【题型】填空题　【知识点】解析几何　【难度】easy
已知椭圆 $\Gamma$: $\dfrac{x^2}{4} + \dfrac{y^2}{3} = 1$，点 $F_1$ 和 $F_2$ 分别是椭圆的左、右焦点，点 $P$ 是椭圆上一点，则 $\triangle PF_1F_2$ 内切圆半径的最大值为 \underline{\quad\quad}。
【解答】
【答案】 $\boldsymbol{\dfrac{\sqrt{3}}{3}}$

\medskip

【详解】$a=2$, $b=\sqrt{3}$, $c=1$。

如图所示，由椭圆定义，$|PF_1| + |PF_2| = 2a$, $|F_1F_2| = 2c$，

三角形面积 $S_{\triangle PF_1F_2} = \dfrac{1}{2}|F_1F_2|\cdot h = \dfrac{1}{2} \times 2(a+c)\cdot r$，故 $r = \dfrac{ch}{a+c} = \dfrac{1}{3}h$。

要使 $r$ 最大，则 $h = b = \sqrt{3}$，

故 $r_{\max} = \dfrac{\sqrt{3}}{3}$。

\medskip

故答案为：$\dfrac{\sqrt{3}}{3}$

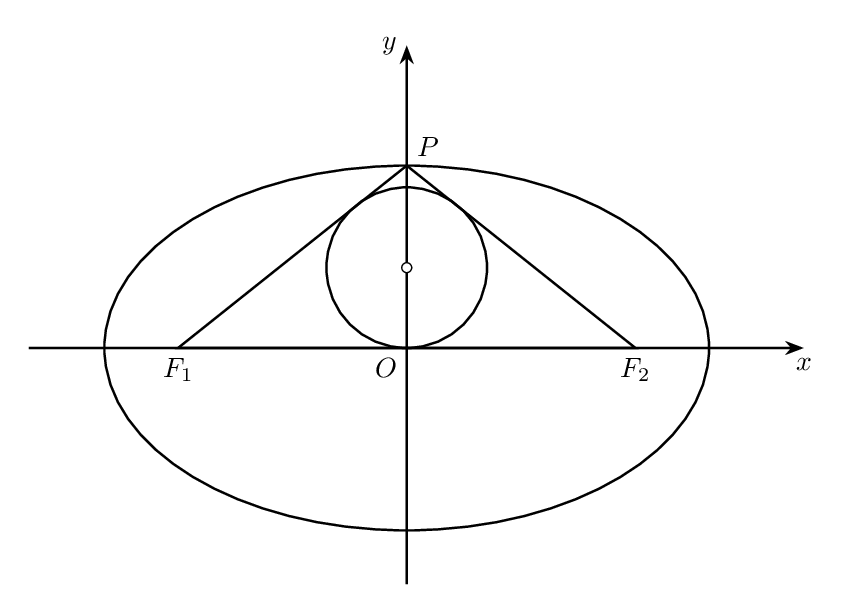